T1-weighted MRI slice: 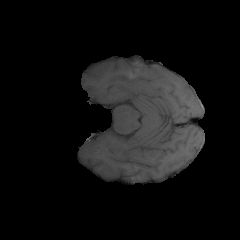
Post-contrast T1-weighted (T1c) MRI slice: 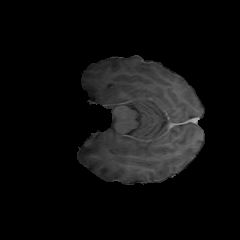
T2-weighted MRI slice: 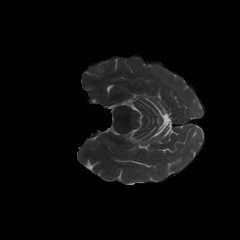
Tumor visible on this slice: no